Interaction volume radius: 5 \u00c5
Interaction volume height: 15 \u00c5
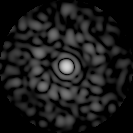
Disorder parameter: 0.847